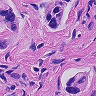
Metastatic tissue present: yes